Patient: sex M, age 81
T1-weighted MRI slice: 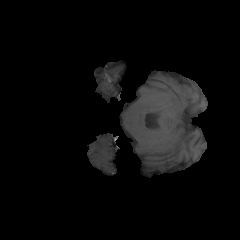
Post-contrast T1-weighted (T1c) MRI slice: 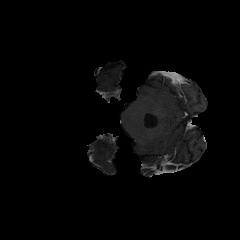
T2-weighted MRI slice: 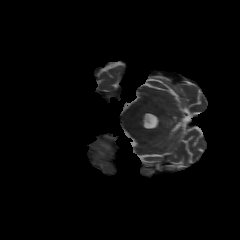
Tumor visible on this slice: yes
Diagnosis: Glioblastoma, IDH-wildtype
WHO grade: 4